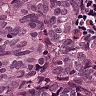
Metastatic tissue present: yes